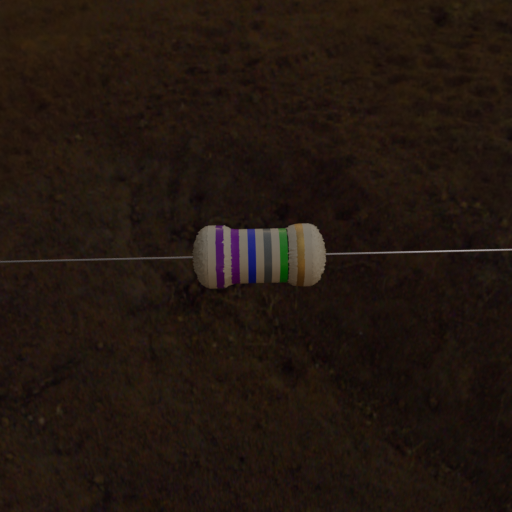
Resistor colour bands (in order): violet, violet, blue, gray, green, gold